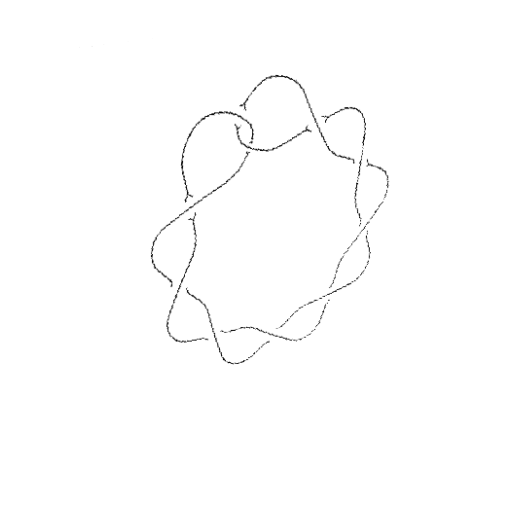
Crossing number: 10